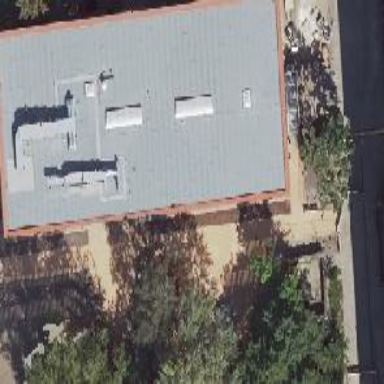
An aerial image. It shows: School building with flat roof.